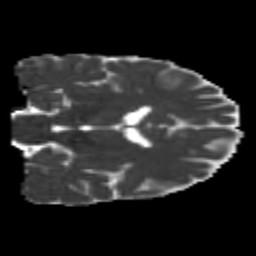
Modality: MD
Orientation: coronal
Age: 25
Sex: female
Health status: healthy
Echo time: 0.074 s